Brain MRI, modality: ceT1
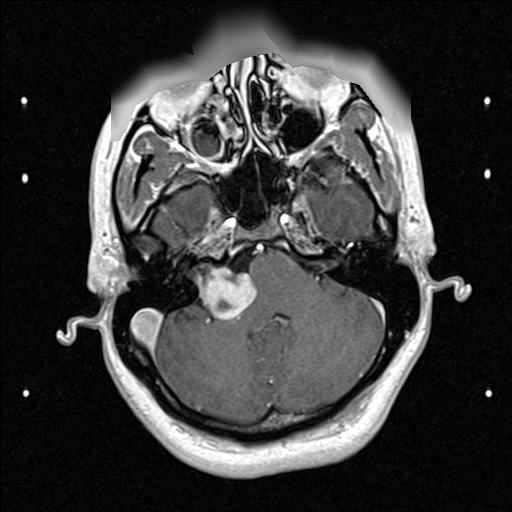